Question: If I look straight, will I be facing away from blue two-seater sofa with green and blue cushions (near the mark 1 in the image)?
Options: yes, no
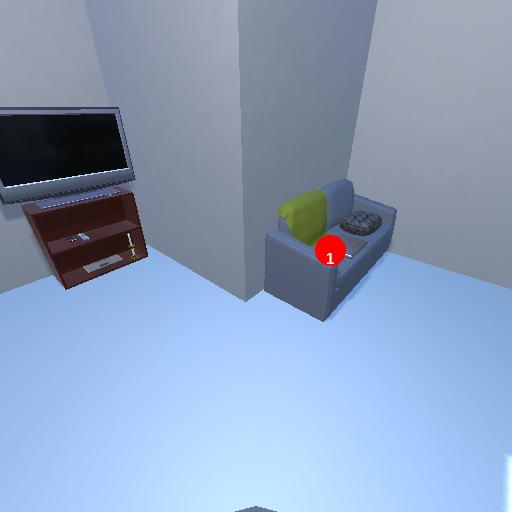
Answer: yes